Question:
how to bring this message box to front using css/html/javascript as shown in picture
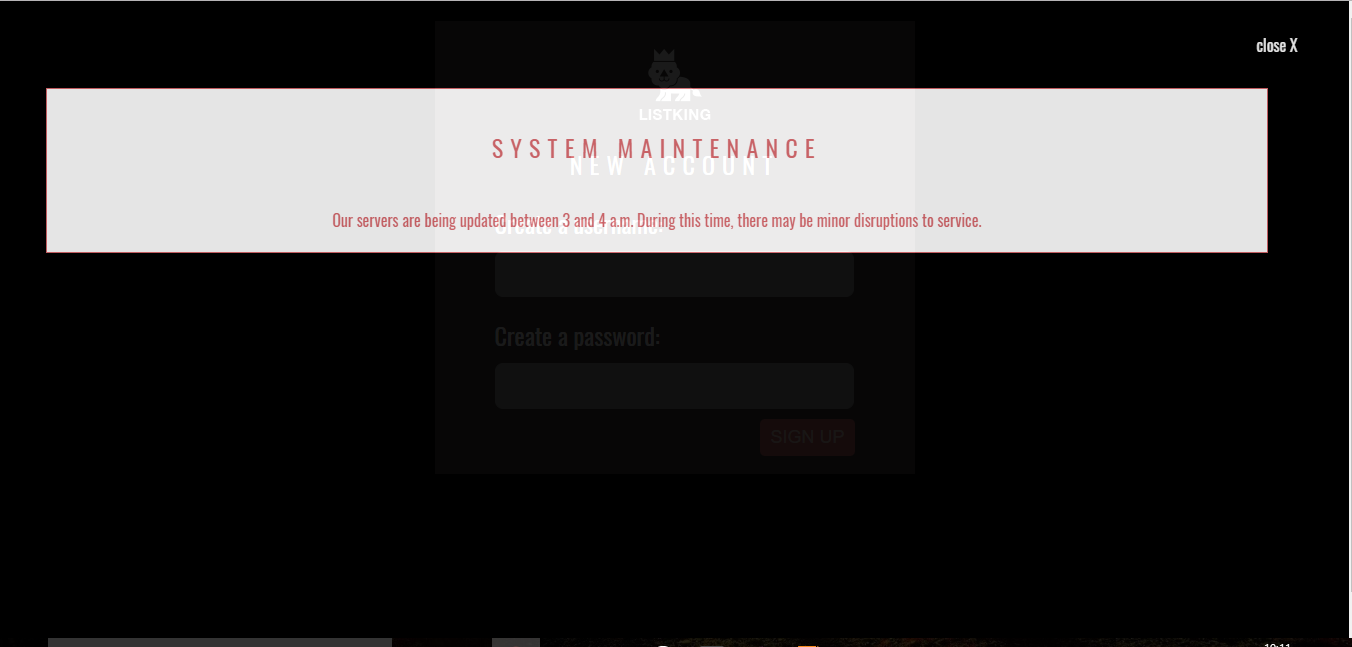
Answer: You must use modal windows. This is a separate story for discussion.